Aerial crown-view tile of a tropical tree (Barro Colorado Island, Panama), acquired 20241112:
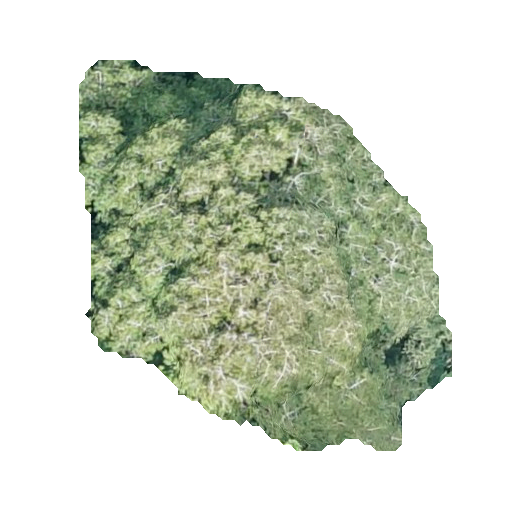
Species: Virola surinamensis
GBIF accepted scientific name: Virola surinamensis
Crown area: 163.674 m²